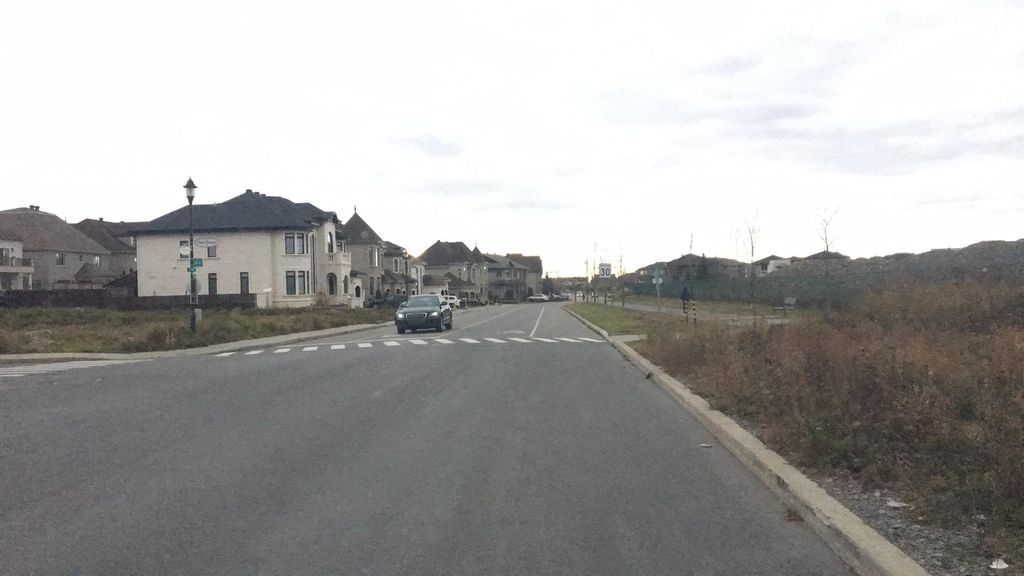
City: montreal